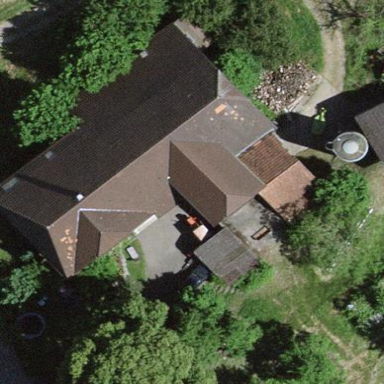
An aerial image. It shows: Farm building.